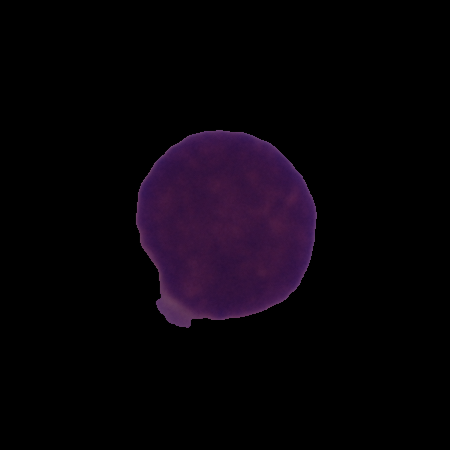
Label: cancer